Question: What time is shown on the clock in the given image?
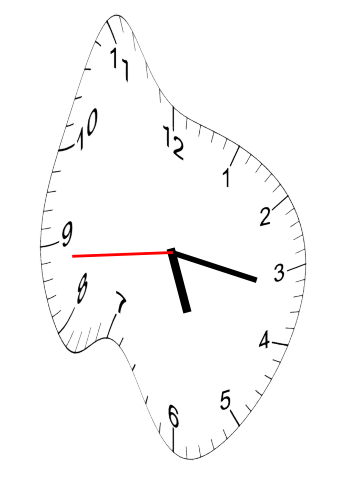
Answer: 05:16:44